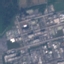
Land use / land cover: Industrial